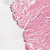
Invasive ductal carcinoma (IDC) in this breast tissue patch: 0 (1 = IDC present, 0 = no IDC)